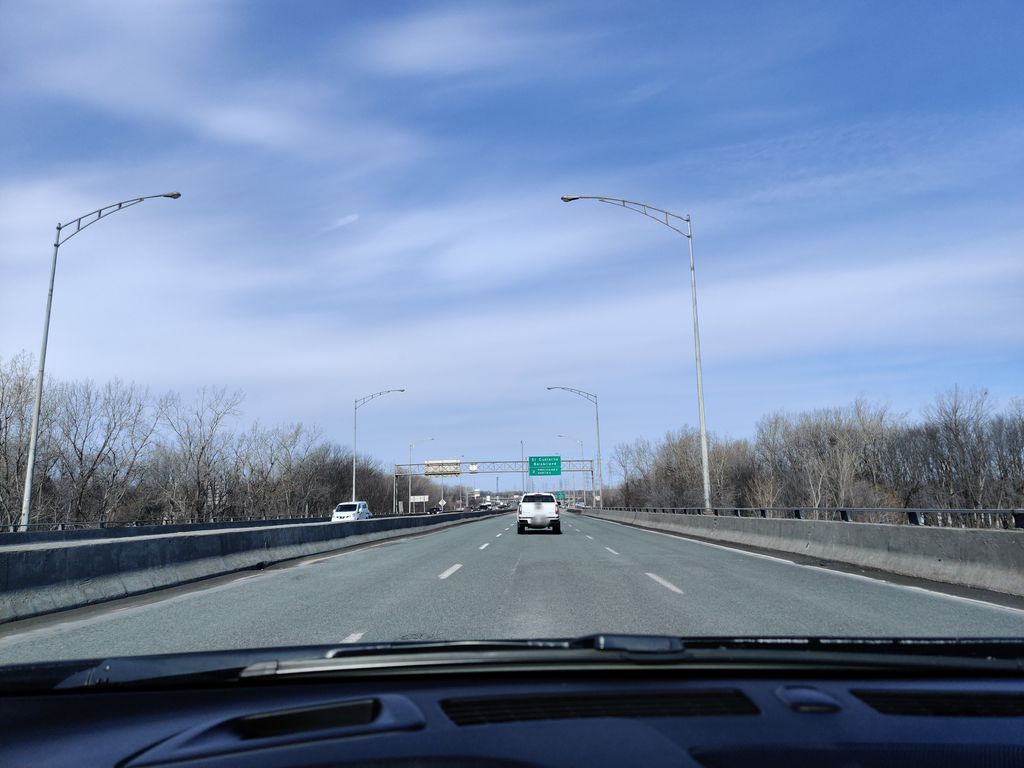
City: montreal